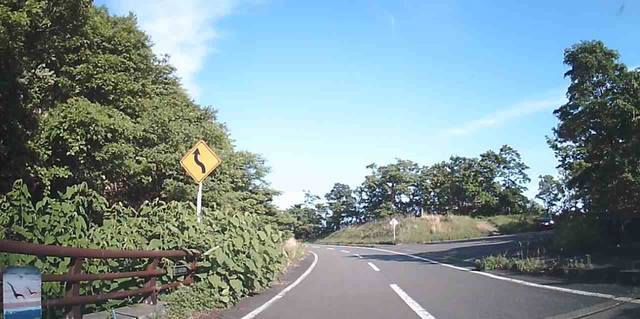
Region: Japan
Coordinates: 42.306, 140.989